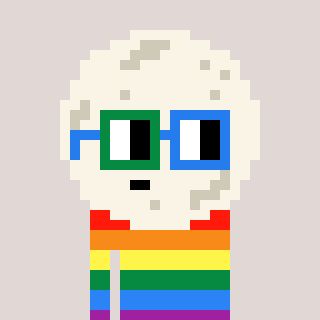
a pixel art character with square green and blue glasses, a moon-shaped head and a redpinkish-colored body on a warm background